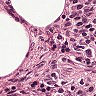
Metastatic tissue present: no